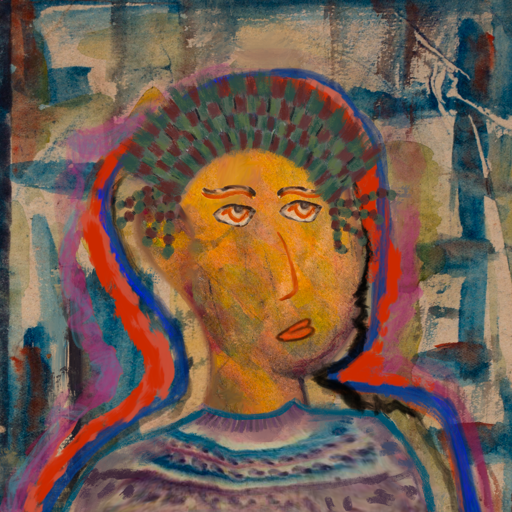
Background: Orphan, Head And Neck Side: Gypsy_Mother, Face Side: Experience, Bust: HillGirl, Hair Side: Experience, Head Accessory: After_Raid_Crown, Second Necklace: Blank, Necklace: Blank, Baby: Blank